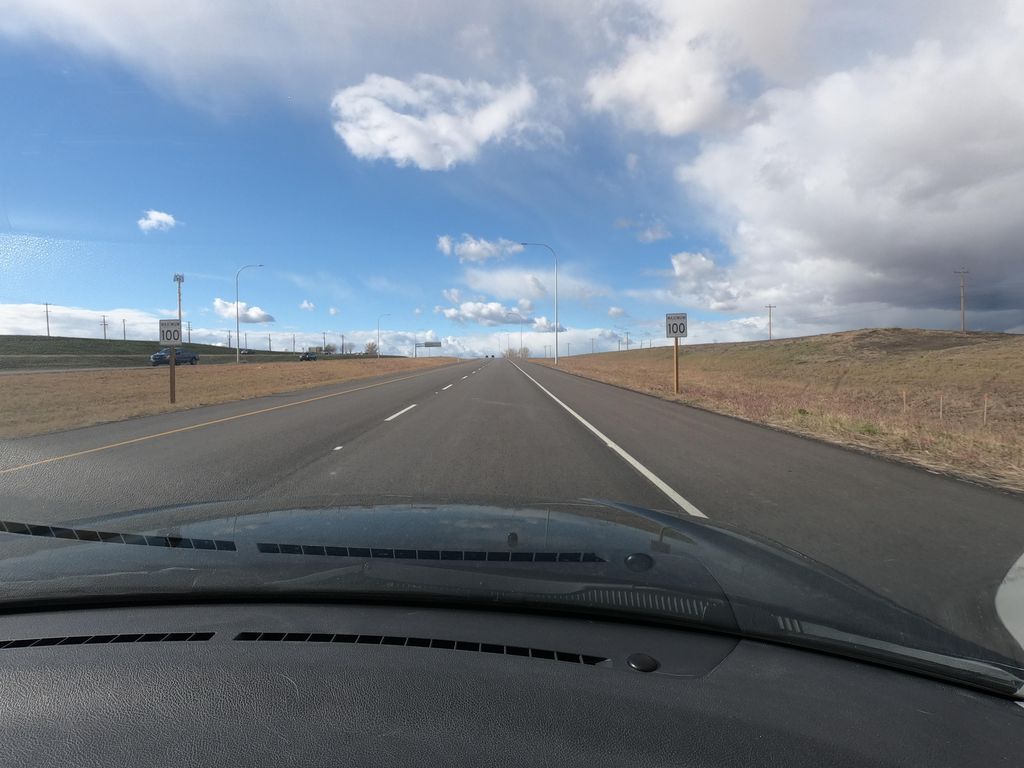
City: calgary